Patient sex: M
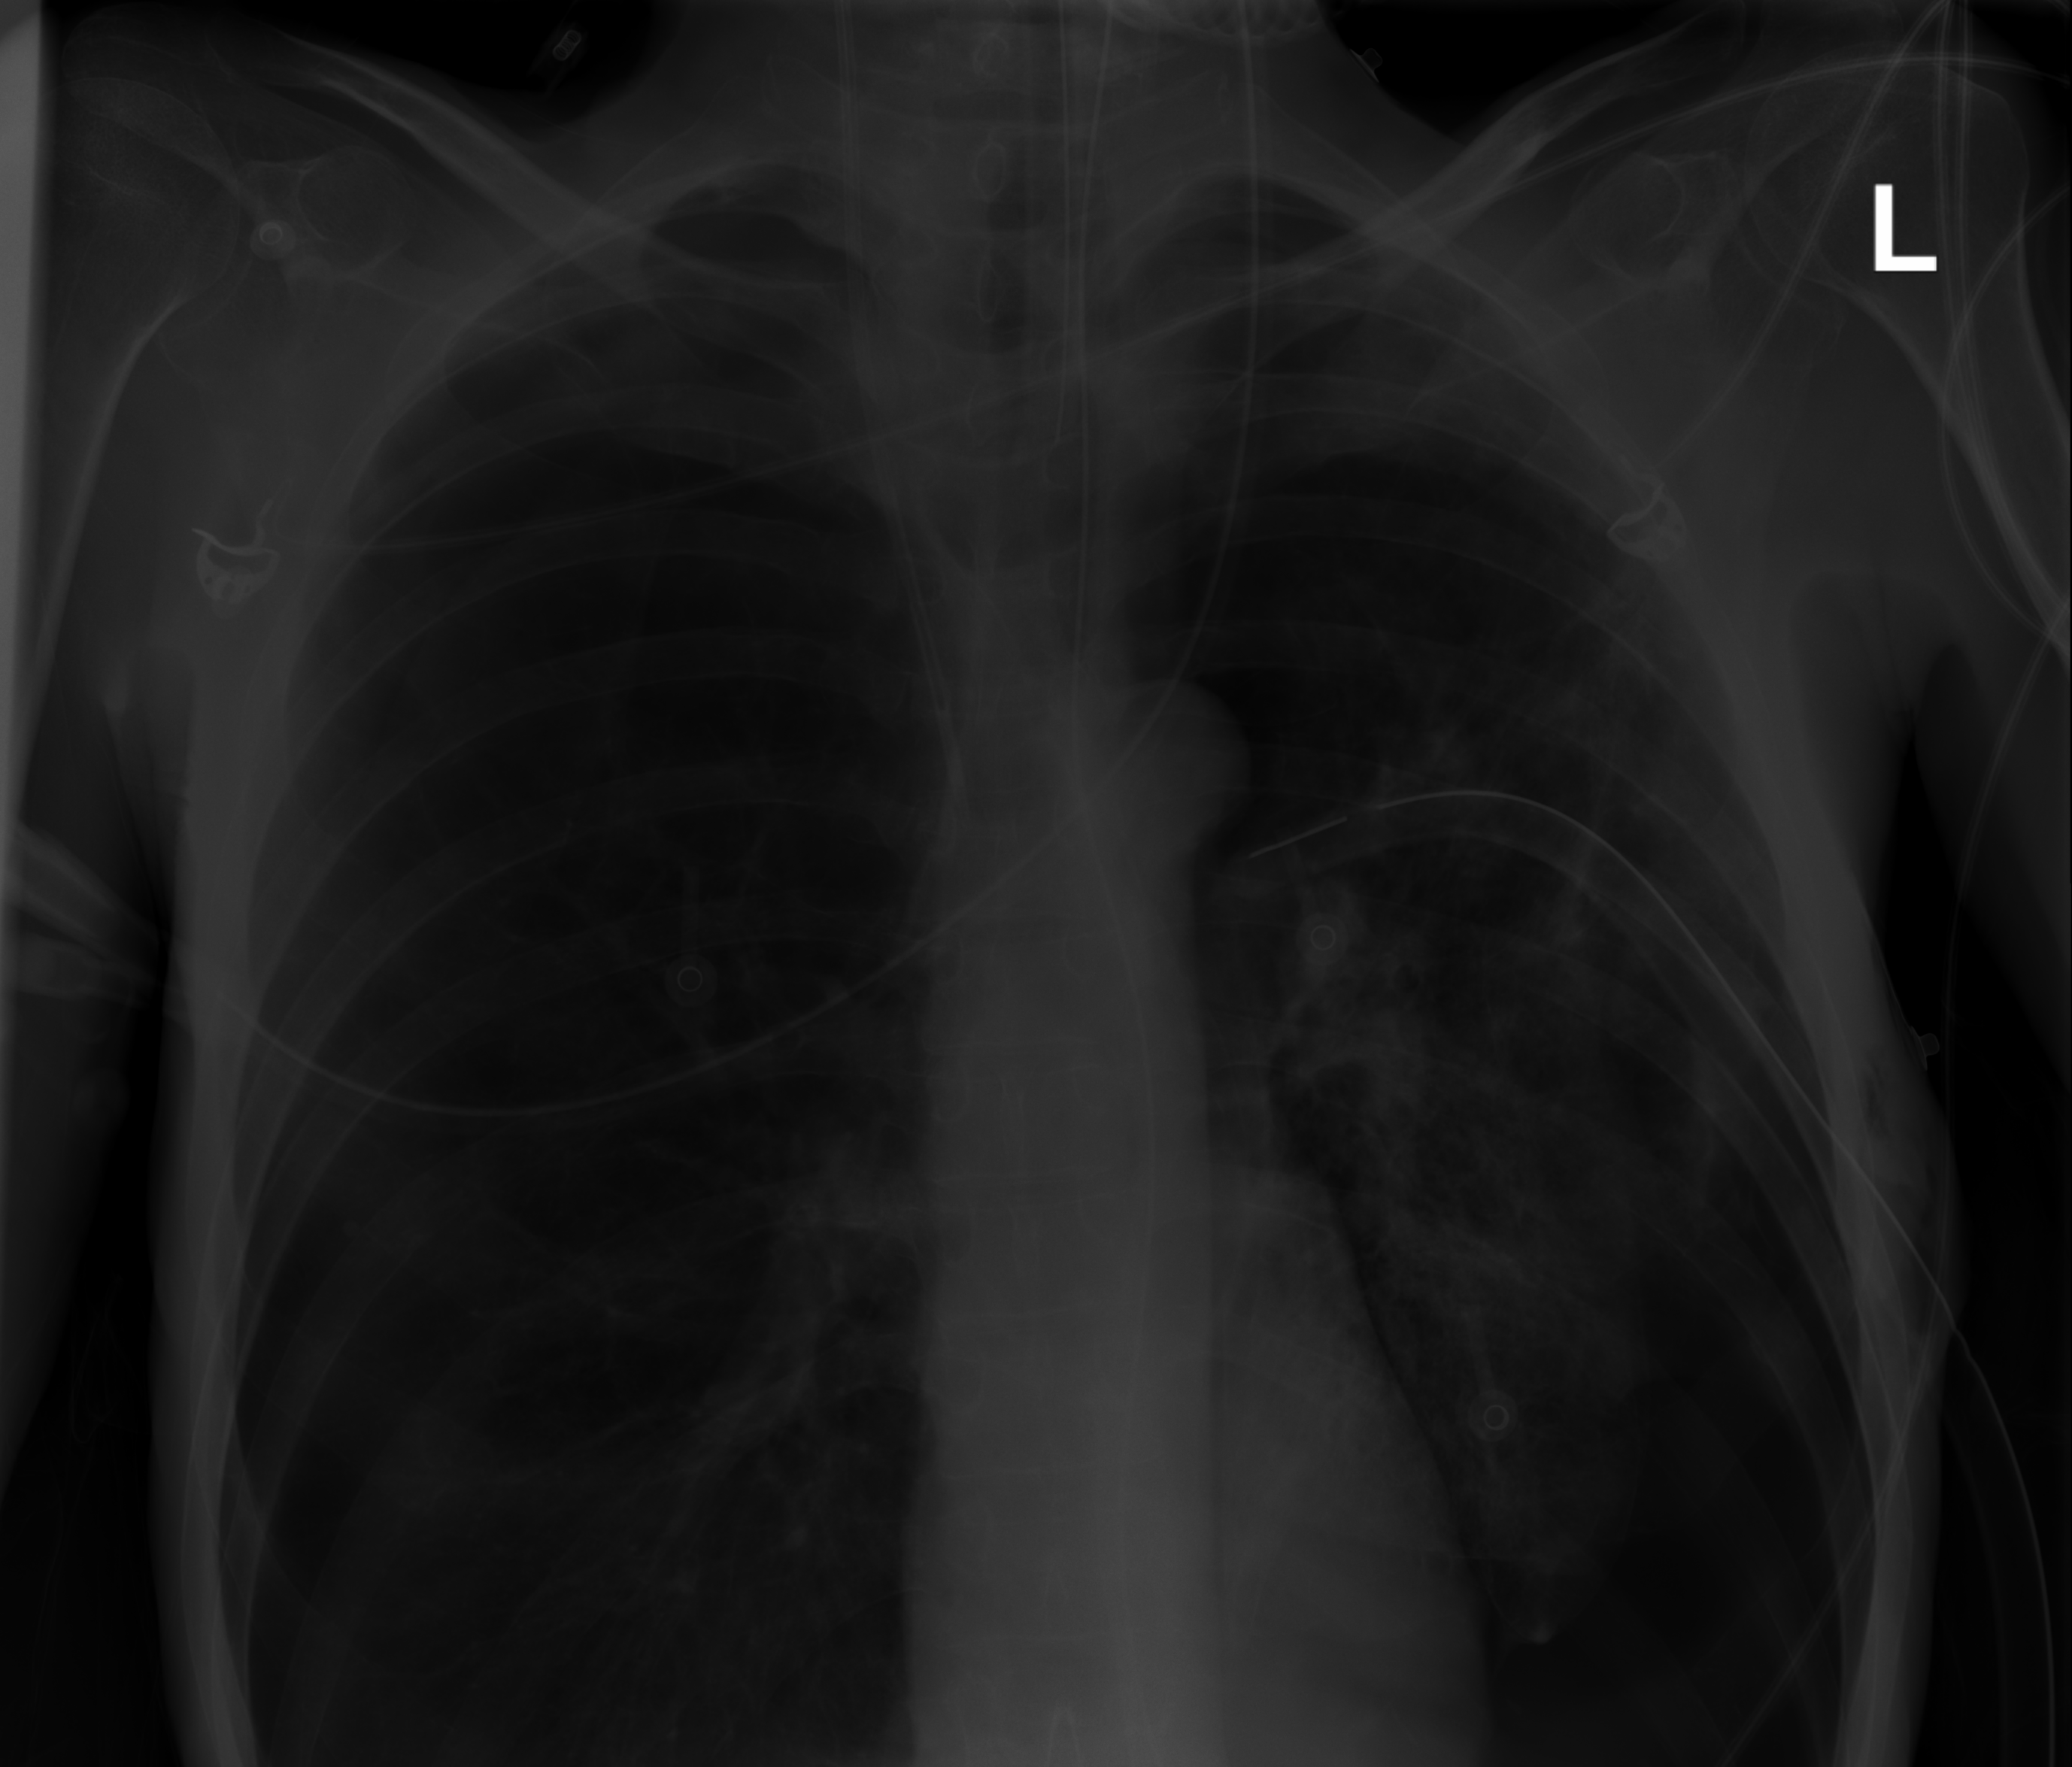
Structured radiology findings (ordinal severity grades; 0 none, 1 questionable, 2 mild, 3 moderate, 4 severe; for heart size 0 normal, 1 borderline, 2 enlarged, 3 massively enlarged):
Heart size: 0
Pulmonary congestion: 0
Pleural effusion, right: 0
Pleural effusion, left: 0
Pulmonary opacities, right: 0
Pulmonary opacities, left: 0
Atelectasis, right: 0
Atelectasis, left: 2